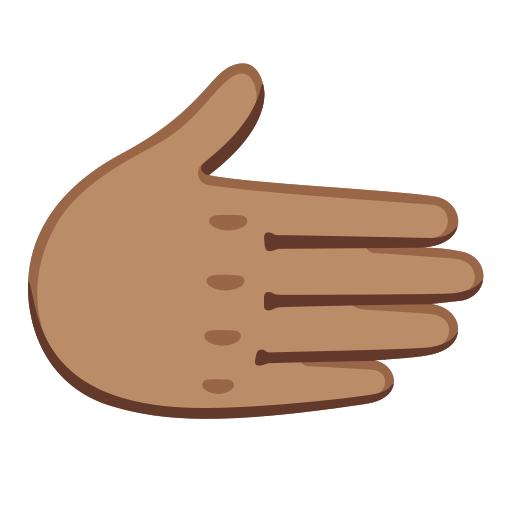
Emoji: 🫱🏽